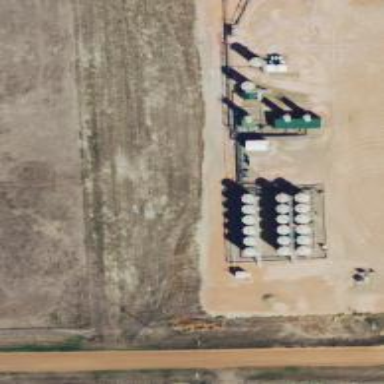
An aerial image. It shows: Storage tank with man-made structure.